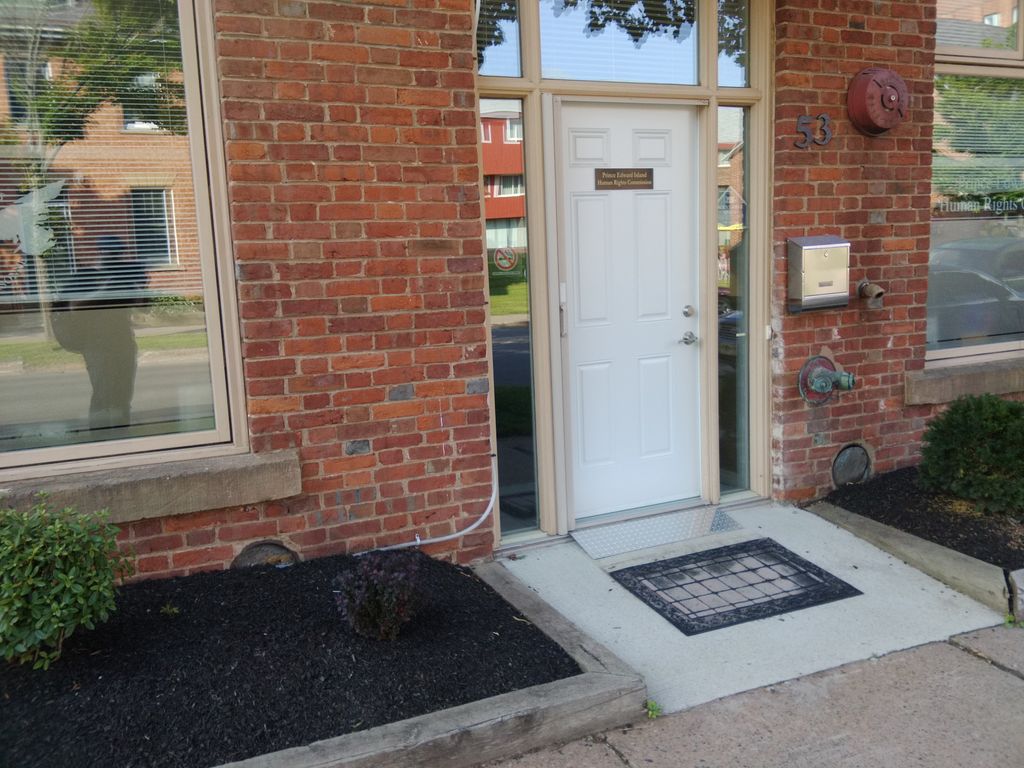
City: charlottetown